Question: I have a basic Area Chart using <URL>. I am able to set up tooltips for each point on the graph, but is there a way to have a single tooltip for all the points in a column.
Here's a screenshot of the desired behavior:

You can see that when the cursor is over a point on the graph, a vertical line is drawn and one tooltip displays to describe all the data in that column (data for both lines). See a <URL> here if needed.
Can this be achieved with Google Charts?
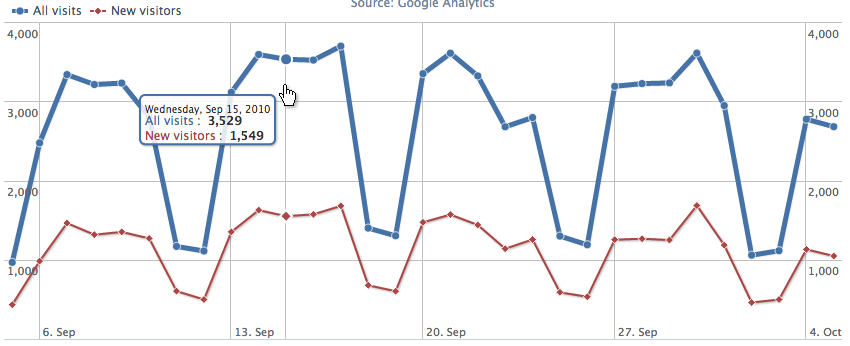
Answer: All you need to do is add the following to your options (in the case of a line chart): 'focusTarget: 'category''
Here is an example (just open <URL>:
'''
function drawVisualization() {
// Create and populate the data table.
var data = google.visualization.arrayToDataTable([
['x', 'Cats', 'Blanket 1', 'Blanket 2'],
['A', 1, 1, 0.5],
['B', 2, 0.5, 1],
['C', 4, 1, 0.5],
['D', 8, 0.5, 1],
['E', 7, 1, 0.5],
['F', 7, 0.5, 1],
['G', 8, 1, 0.5],
['H', 4, 0.5, 1],
['I', 2, 1, 0.5],
['J', 3.5, 0.5, 1],
['K', 3, 1, 0.5],
['L', 3.5, 0.5, 1],
['M', 1, 1, 0.5],
['N', 1, 0.5, 1]
]);
// Create and draw the visualization.
new google.visualization.LineChart(document.getElementById('visualization')).
draw(data, {curveType: "function",
width: 500, height: 400,
vAxis: {maxValue: 10},
// This line will make you select an entire row of data at a time
focusTarget: 'category'
}
);
}
'''
Easy as pie! For more details, see <URL>
If you want something more complex, you can fiddle around with the <URL>
Here is a sample bit of code:
'''
google.load('visualization', '1.1', {'packages':['corechart']});
google.setOnLoadCallback(drawChart_C6);
function drawChart_C6() {
var data = new google.visualization.DataTable();
data.addColumn({type: 'string', role: 'domain'}, '2009 Quarter');
data.addColumn('number', '2009 Sales');
data.addColumn('number', '2009 Expenses');
data.addColumn({type: 'string', role: 'domain'}, '2008 Quarter');
data.addColumn('number', '2008 Sales');
data.addColumn('number', '2008 Expenses');
data.addRows([
['Q1 '09', 1000, 400, 'Q1 '08', 800, 300],
['Q2 '09', 1170, 460, 'Q2 '08', 750, 400],
['Q3 '09', 660, 1120, 'Q3 '08', 700, 540],
['Q4 '09', 1030, 540, 'Q4 '08', 820, 620]
]);
var chart = new google.visualization.LineChart(document.getElementById('chart_C6'));
chart.draw(data, {width: 400, height: 240, legend:'right', focusTarget: 'category'});
}
'''